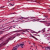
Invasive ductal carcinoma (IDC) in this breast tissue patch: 0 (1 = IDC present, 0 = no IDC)